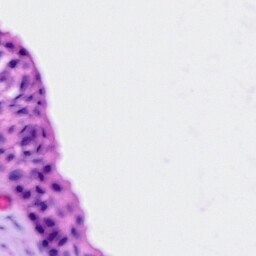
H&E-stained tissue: Ovarian